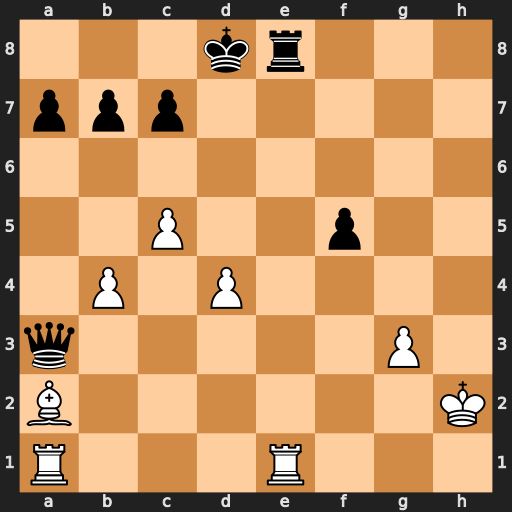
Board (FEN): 3kr3/ppp5/8/2P2p2/1P1P4/q5P1/B6K/R3R3
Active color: w
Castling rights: -
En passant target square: -
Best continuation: Rxe8+ Kxe8 Bf7+ Kxf7 Rxa3